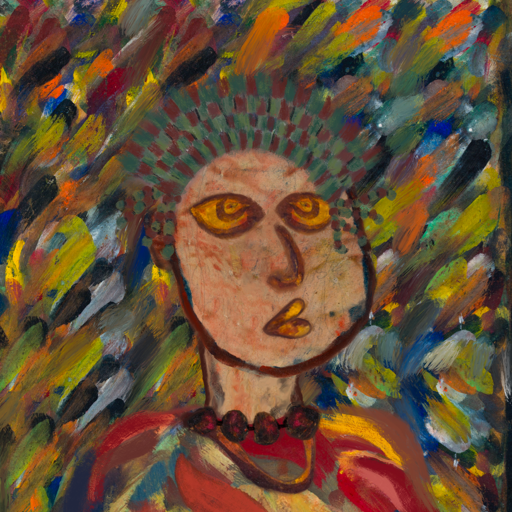
Background: An_Impression, Head And Neck Side: Orphan, Face Side: Comrade, Bust: Mother_And_Son_Son, Hair Side: Blank, Head Accessory: After_Raid_Crown, Second Necklace: Comrade, Necklace: Mosgoul, Baby: Blank